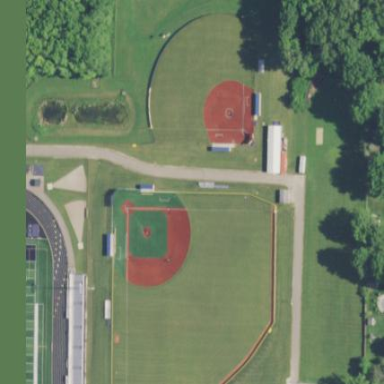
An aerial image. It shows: Softball pitch for leisure sports.